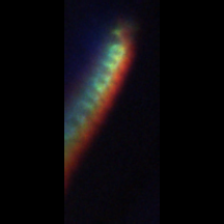
Taxon: Chaetoceros
Group: Diatoms